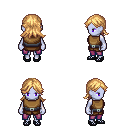
a pixel art fantasy rpg character, female body template, dark elf, purple skin, leather chest armor, magenta pants, light blonde loose hair, ghillies, four views (front, back, left, right), 2x2 character sprite sheet, small pixel art, hard edges, no anti-aliasing